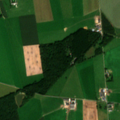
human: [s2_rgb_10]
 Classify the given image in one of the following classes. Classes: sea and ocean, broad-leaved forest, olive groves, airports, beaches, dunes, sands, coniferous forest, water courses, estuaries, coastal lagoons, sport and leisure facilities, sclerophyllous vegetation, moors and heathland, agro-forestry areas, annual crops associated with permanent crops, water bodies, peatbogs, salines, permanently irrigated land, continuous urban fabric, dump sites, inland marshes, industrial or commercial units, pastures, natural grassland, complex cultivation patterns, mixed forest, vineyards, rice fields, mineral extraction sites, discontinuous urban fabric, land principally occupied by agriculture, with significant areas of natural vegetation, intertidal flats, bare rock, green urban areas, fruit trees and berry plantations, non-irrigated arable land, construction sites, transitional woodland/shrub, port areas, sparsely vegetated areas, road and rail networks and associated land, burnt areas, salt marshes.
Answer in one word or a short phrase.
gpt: non-irrigated arable land, pastures, complex cultivation patterns, land principally occupied by agriculture, with significant areas of natural vegetation